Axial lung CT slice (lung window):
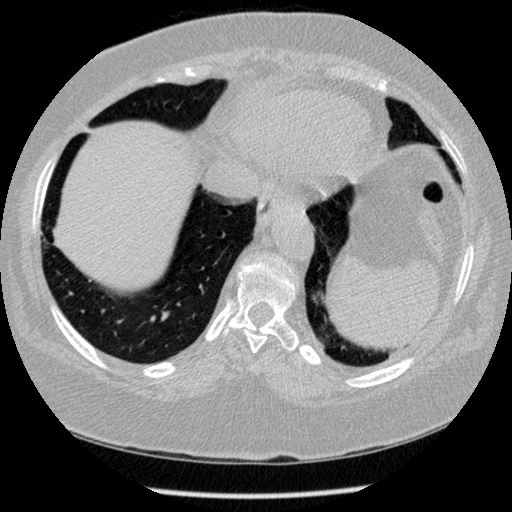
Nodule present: no